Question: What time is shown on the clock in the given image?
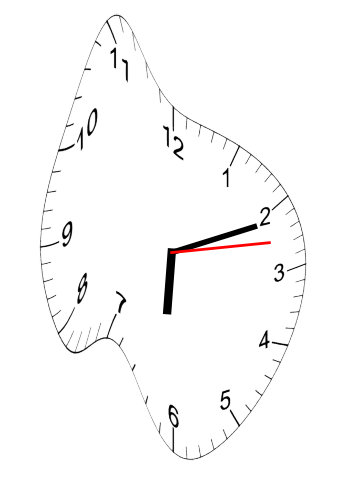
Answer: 06:11:13